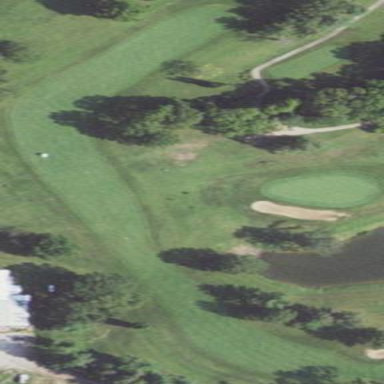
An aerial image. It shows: Scenic golf fairway.